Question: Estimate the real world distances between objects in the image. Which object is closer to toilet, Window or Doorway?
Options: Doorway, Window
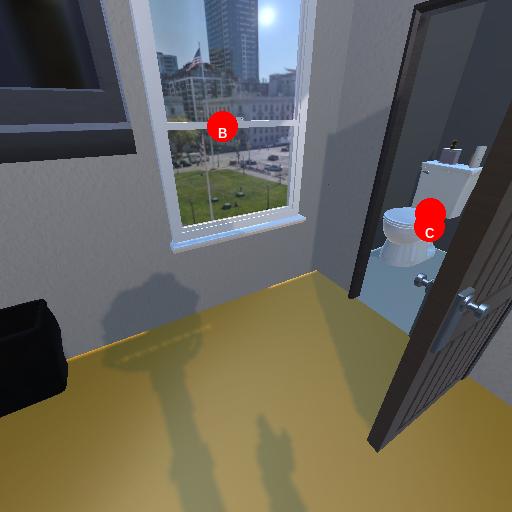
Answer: Doorway